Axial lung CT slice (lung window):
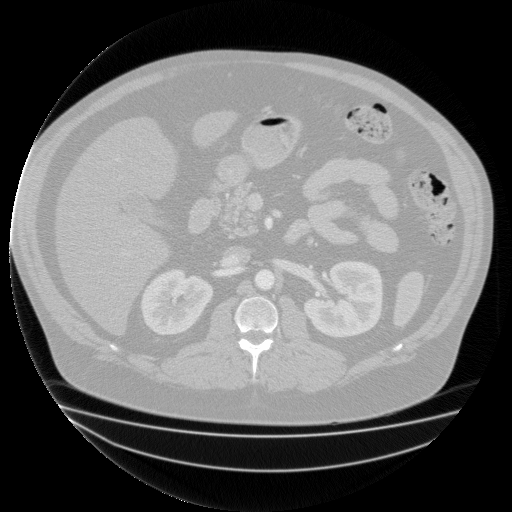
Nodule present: no